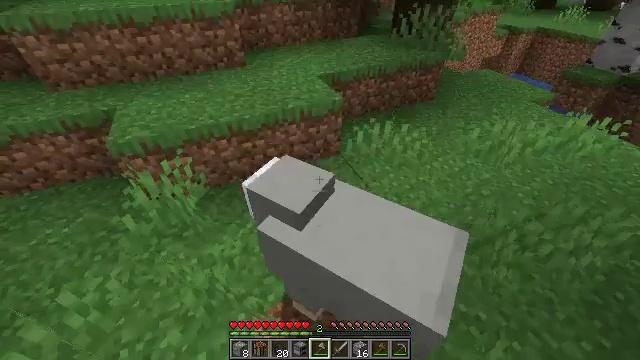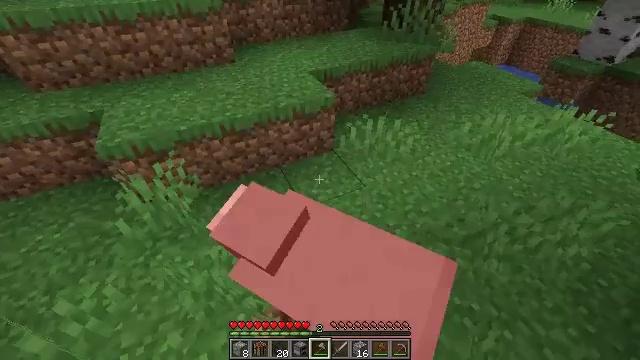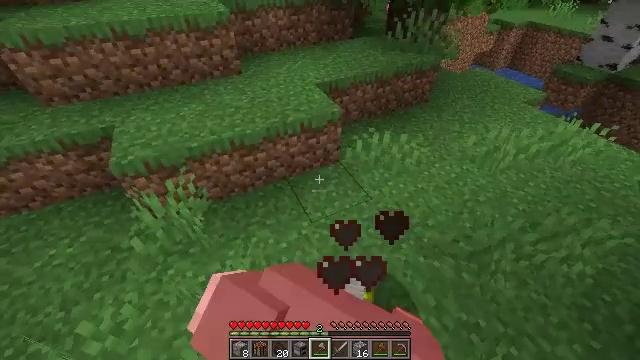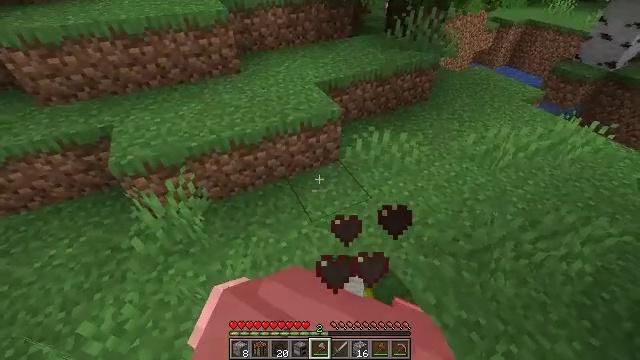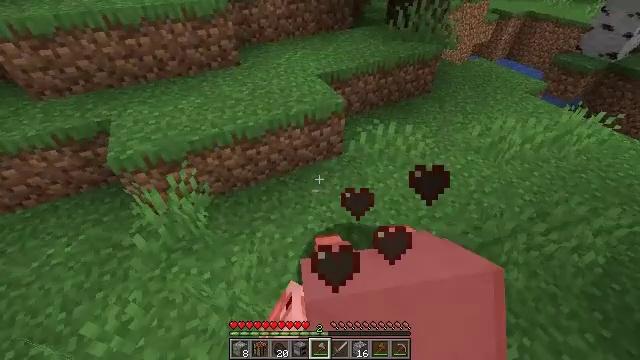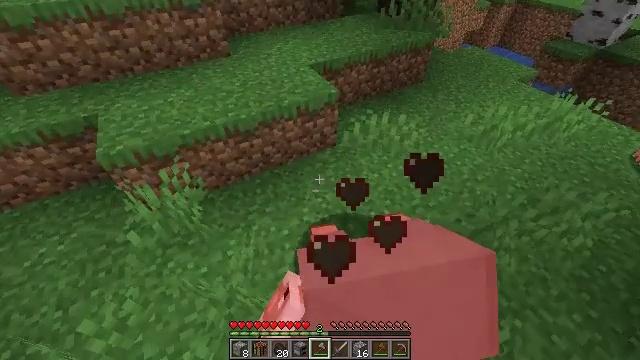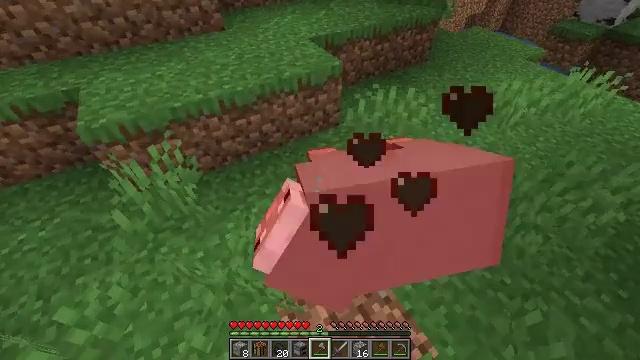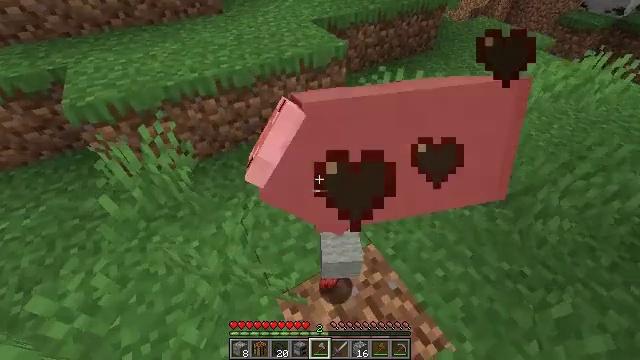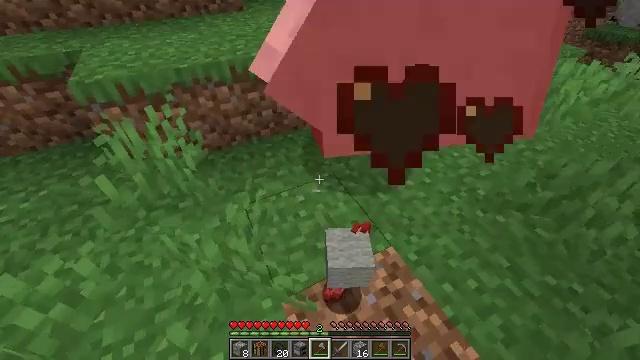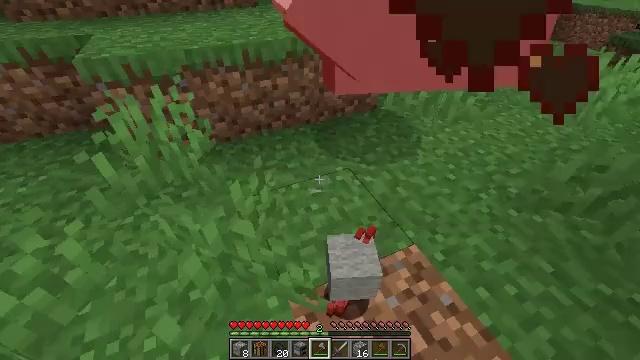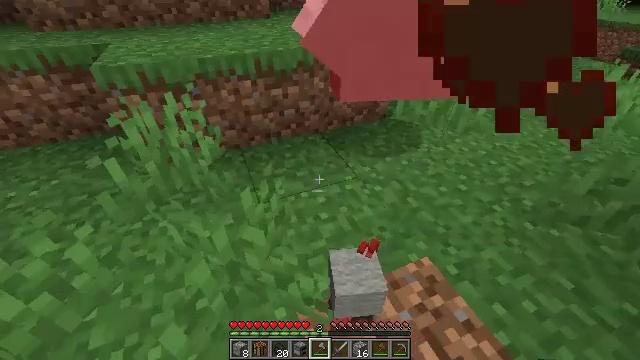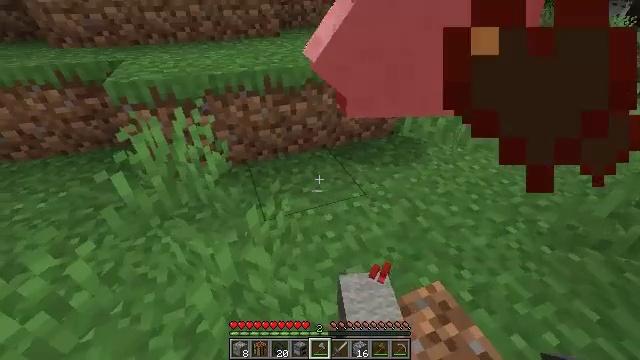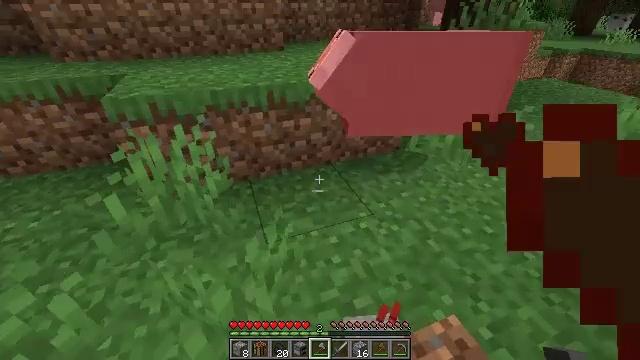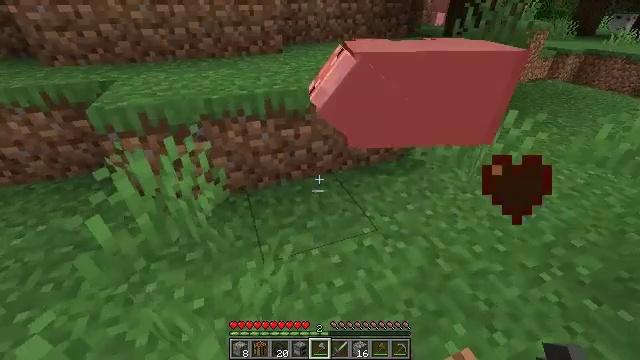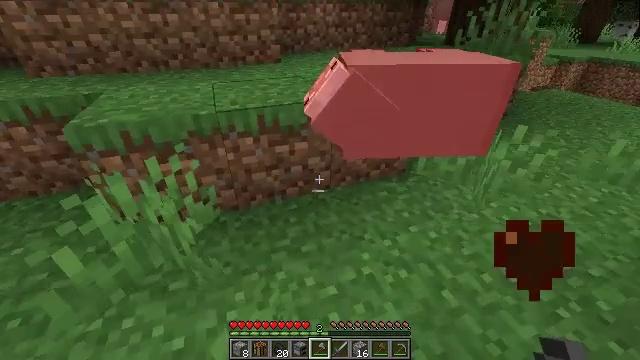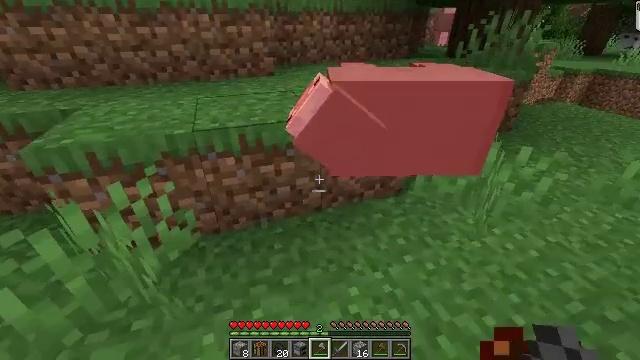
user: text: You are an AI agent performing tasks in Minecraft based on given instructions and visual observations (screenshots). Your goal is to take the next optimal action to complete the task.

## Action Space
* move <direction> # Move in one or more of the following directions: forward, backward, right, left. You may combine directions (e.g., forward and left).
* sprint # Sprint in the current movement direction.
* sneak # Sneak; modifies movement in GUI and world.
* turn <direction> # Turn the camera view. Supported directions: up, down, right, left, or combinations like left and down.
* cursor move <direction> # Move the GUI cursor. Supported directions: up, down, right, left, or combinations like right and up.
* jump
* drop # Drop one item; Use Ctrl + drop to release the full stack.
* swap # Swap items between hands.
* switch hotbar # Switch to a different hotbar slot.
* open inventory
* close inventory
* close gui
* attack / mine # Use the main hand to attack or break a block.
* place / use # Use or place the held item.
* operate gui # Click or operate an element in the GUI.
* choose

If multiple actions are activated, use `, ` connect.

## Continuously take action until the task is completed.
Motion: motion action
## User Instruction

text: Gather the beautiful lily of the valley.
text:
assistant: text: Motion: turn right and down, jump
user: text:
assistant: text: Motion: no_op
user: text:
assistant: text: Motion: no_op
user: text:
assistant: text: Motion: no_op
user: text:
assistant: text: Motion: turn right and down
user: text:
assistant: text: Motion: turn down
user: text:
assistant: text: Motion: no_op
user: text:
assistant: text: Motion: turn left and up
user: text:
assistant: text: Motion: turn left and up
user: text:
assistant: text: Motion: turn left and up
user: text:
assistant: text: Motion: move forward, turn left and up
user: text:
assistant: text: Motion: move forward, turn up
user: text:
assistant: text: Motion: move forward
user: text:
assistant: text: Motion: move forward and move right, turn up
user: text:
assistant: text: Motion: move forward and move right, turn up
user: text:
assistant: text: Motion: move forward and move right, turn left and up
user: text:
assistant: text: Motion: move forward and move right, turn left and up
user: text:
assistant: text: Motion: move forward, turn left and up
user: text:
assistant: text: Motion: move forward, turn left and up
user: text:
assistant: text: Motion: move forward, turn left and up
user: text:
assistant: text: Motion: move forward, turn up, jump
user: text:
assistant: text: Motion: move forward, jump
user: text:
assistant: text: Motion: move forward, jump
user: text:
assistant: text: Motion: move forward, jump
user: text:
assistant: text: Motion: move forward, turn right and up, jump
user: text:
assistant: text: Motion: move forward, turn right, jump
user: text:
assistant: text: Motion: move forward, turn right and up
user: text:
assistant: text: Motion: move forward, turn right
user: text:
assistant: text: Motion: move forward, turn right
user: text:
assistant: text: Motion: move forward, turn right, jump